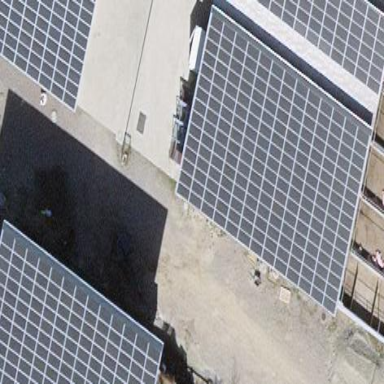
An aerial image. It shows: Solar power generator using photovoltaic panels.